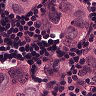
Metastatic tissue present: yes